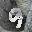
Label: 9